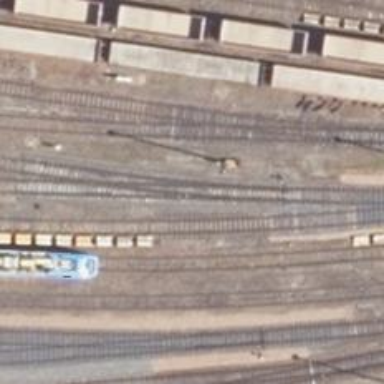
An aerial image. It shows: Railway yard in service.